Interaction volume radius: 5 \u00c5
Interaction volume height: 10 \u00c5
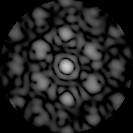
Disorder parameter: 0.5386